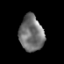
Tissue: prostate
Cell type: Epithelial cells
Senescence score: 0.3232
Nuclear area (px): 851
Mean DAPI intensity: 113.785